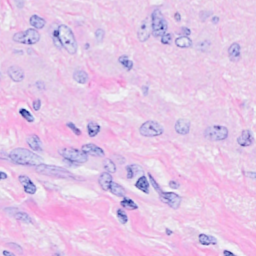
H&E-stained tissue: Breast